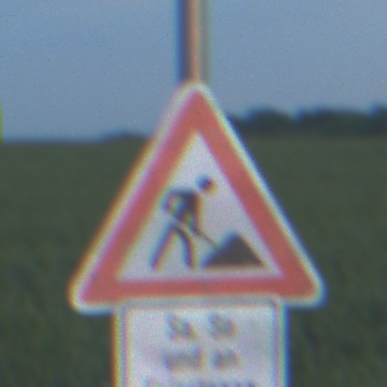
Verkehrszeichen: Arbeitsstelle
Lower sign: ZeitangabenMitBeschraenkungAufWochentage9
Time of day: SunriseSunset
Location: Outdoor (Nature)
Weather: PartlyCloudy
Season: NotSpecified
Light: Natural